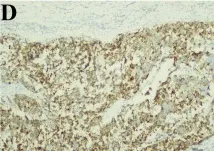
Pathological morphology and immunohistochemical results. Diffuse positive expression of synaptophysin (x100).
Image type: pathology (immunostaining)